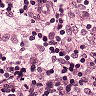
Metastatic tissue present: no